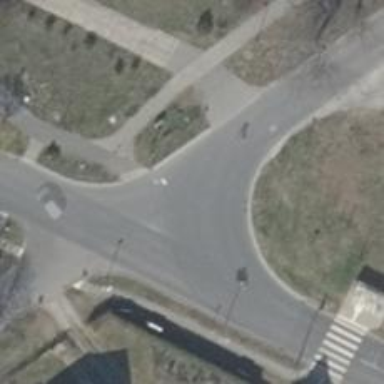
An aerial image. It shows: Road with "give way" sign.